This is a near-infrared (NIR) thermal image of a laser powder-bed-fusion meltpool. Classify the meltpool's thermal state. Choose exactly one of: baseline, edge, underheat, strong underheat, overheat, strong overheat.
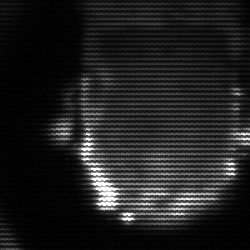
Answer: baseline